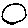
Label: circle